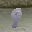
Label: 9